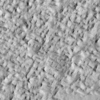
Label: not_dusty